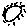
Label: sun